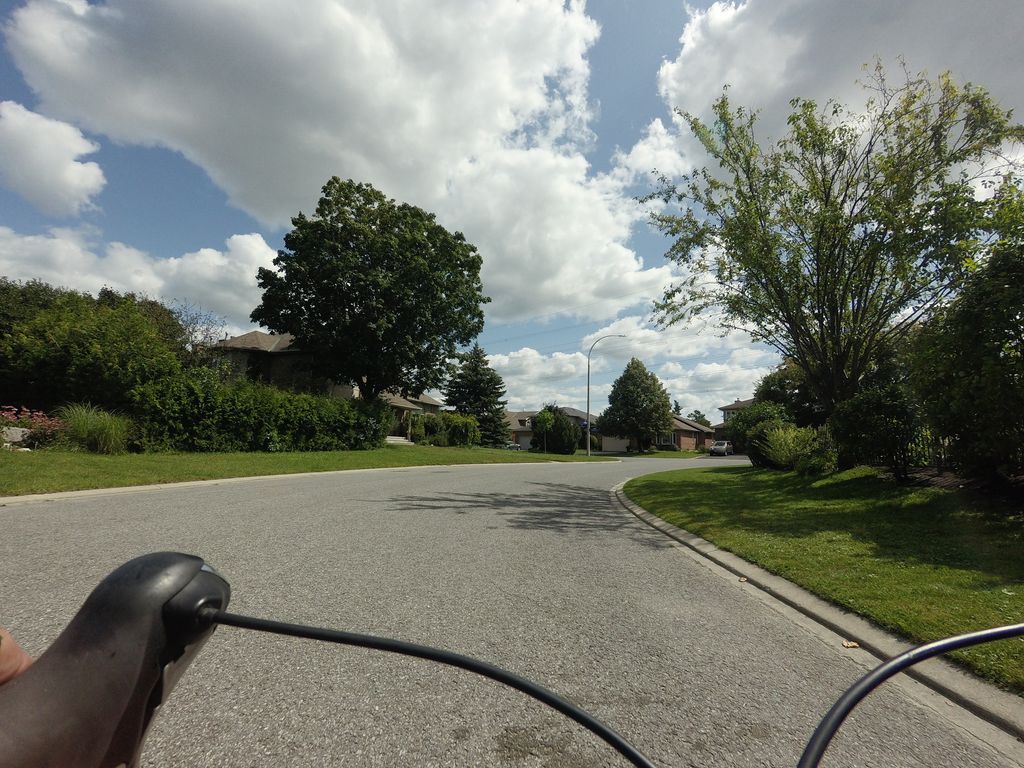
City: ottawa-gatineau